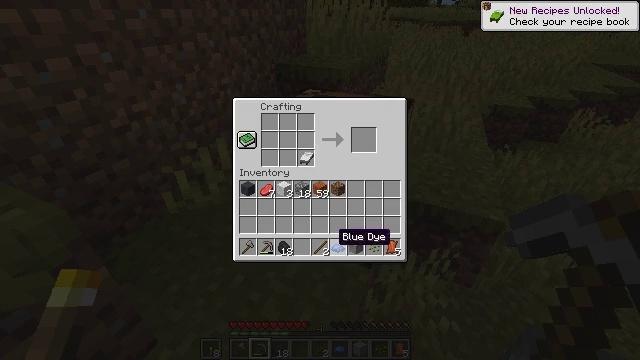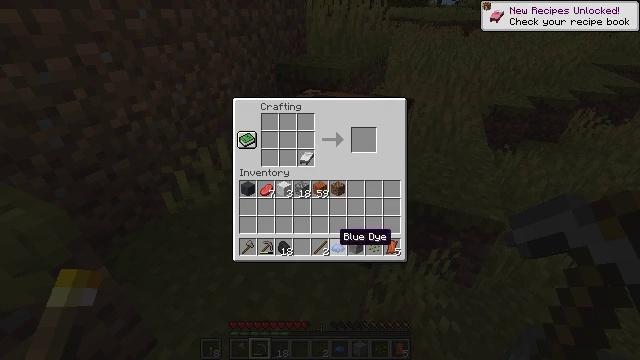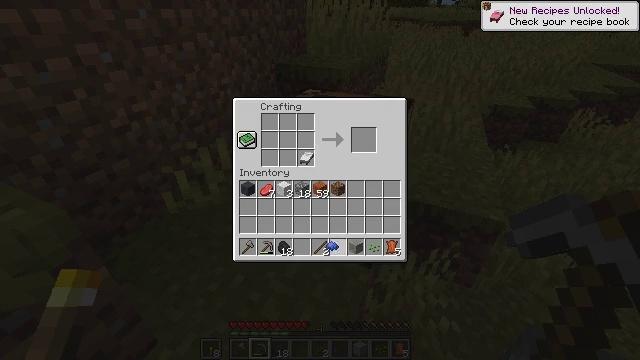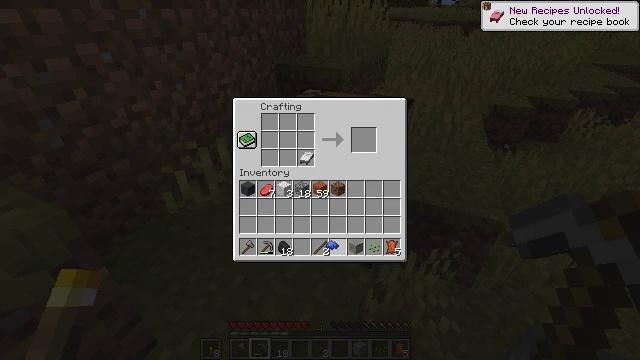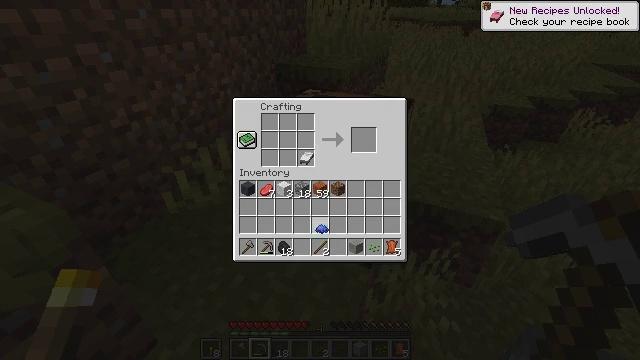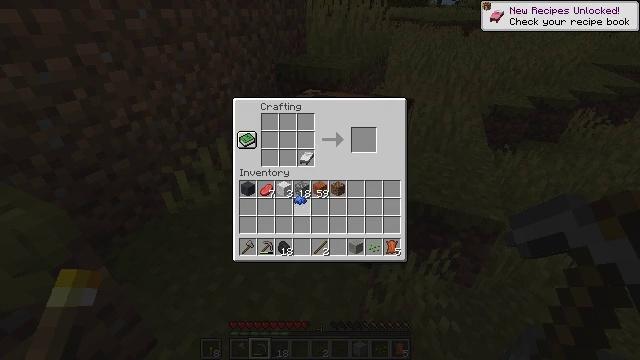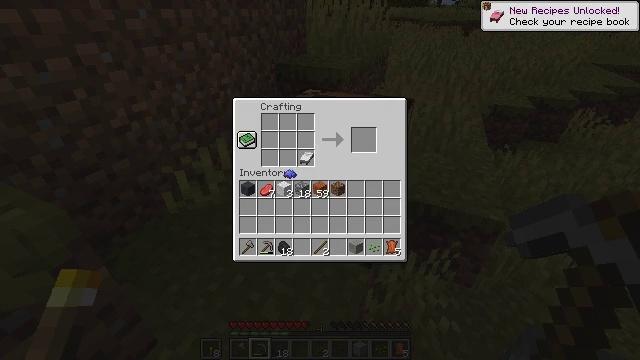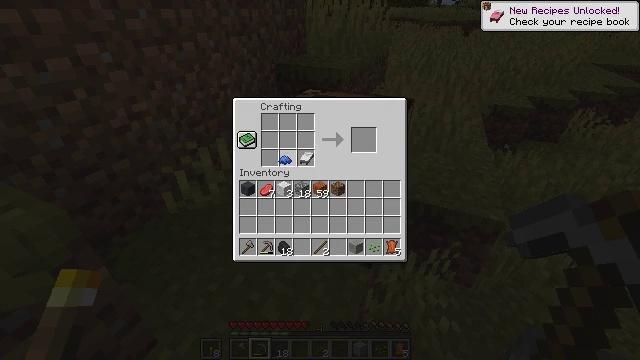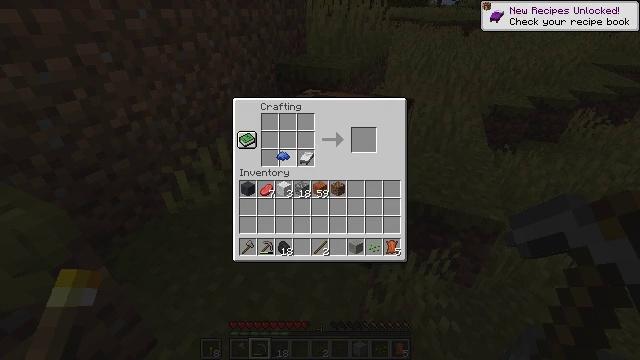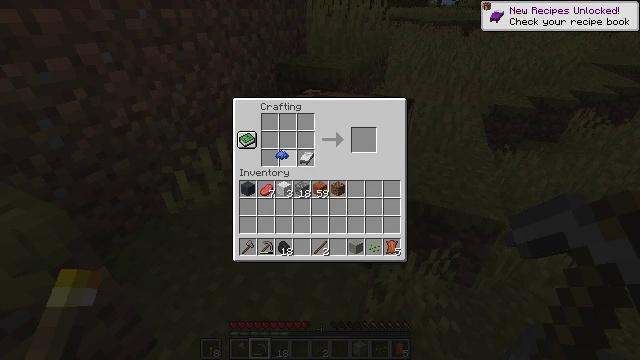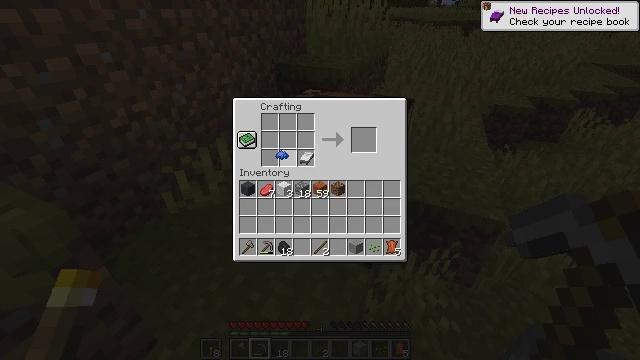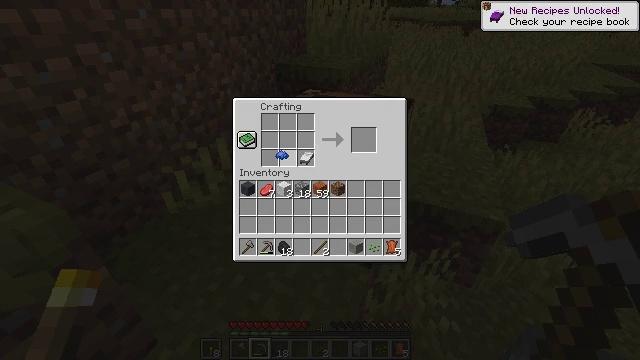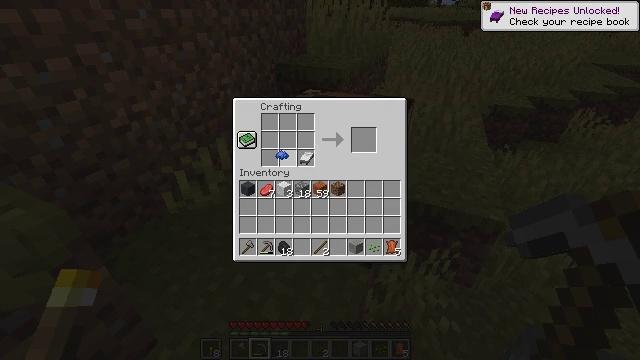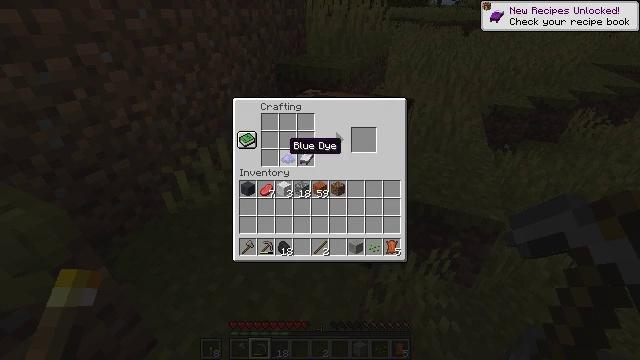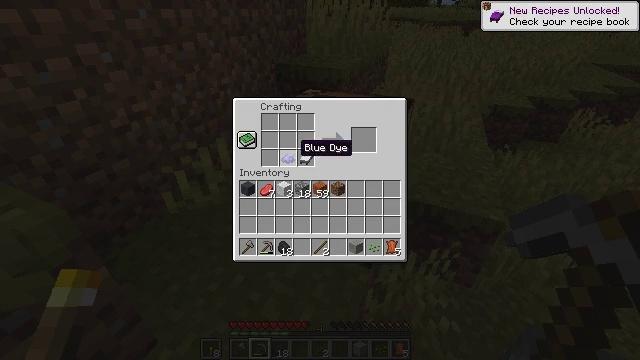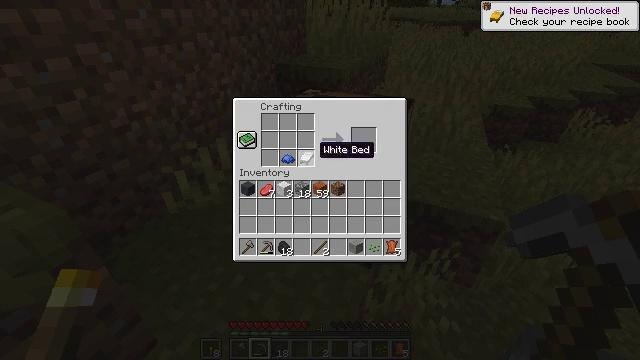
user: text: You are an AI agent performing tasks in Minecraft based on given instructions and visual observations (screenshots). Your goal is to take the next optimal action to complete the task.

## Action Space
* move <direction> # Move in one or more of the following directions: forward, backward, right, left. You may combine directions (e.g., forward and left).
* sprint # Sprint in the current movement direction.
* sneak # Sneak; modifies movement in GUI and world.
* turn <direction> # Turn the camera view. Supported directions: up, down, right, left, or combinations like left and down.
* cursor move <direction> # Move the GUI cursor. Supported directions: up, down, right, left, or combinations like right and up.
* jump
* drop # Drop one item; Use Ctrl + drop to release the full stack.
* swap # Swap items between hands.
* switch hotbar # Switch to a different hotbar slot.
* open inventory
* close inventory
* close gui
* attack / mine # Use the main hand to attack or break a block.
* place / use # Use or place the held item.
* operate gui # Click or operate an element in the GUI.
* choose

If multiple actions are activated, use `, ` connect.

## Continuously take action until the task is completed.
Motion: motion action
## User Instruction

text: Open the crafting table to craft a blue bed.
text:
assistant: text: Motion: no_op
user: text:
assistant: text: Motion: operate gui
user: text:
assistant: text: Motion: operate gui
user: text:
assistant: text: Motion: cursor move left and up
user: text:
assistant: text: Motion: cursor move left and up
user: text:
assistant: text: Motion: cursor move left and up
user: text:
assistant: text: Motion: cursor move up
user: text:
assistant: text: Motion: no_op
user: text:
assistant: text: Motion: no_op
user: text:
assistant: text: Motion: no_op
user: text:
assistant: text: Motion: operate gui
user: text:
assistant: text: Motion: operate gui
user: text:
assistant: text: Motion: no_op
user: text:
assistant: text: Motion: cursor move right
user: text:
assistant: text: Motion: cursor move right
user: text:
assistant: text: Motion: cursor move right
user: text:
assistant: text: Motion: no_op
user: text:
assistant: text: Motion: no_op
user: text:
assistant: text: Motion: no_op
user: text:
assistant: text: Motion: no_op
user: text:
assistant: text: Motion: sneak
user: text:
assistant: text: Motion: sneak
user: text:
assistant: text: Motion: sneak
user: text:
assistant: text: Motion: sneak
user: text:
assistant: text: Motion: sneak
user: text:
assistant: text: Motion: sneak, operate gui
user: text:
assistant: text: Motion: sneak, operate gui
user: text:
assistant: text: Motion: sneak, operate gui
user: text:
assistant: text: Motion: sneak
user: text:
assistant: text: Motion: no_op